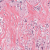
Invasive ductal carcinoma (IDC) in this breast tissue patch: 1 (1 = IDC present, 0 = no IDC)